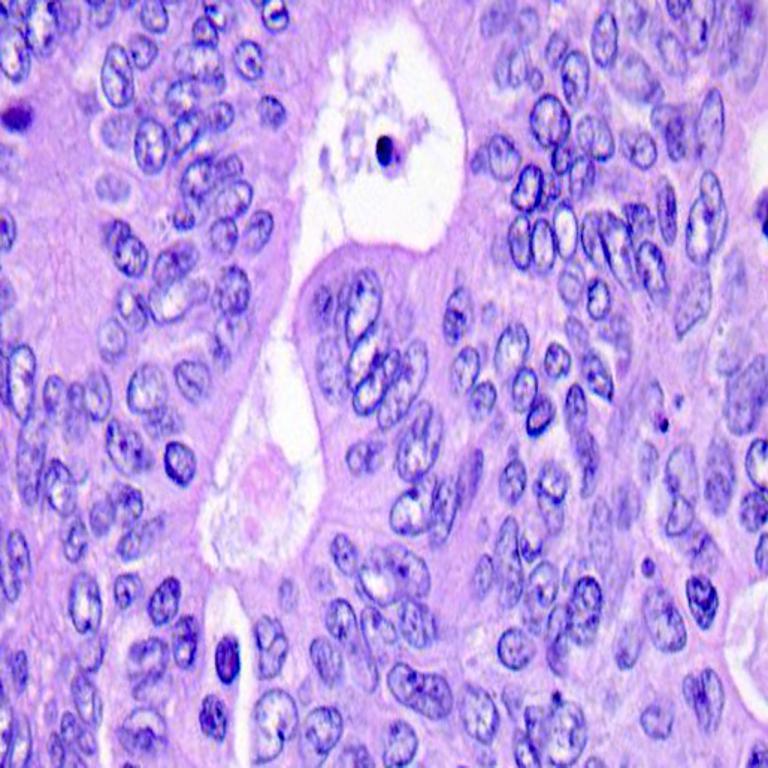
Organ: colon
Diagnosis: adenocarcinomas